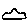
Label: cloud